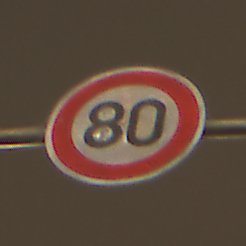
Verkehrszeichen: Geschwindigkeit80
Umgebung: Outdoor, Urban
Tageszeit: Night
Wetter: Overcast
Licht: Artificial
Jahreszeit: NotSpecified
Kontrast: HighContrast